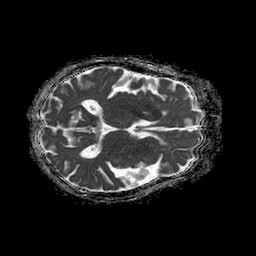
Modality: ADC
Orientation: axial
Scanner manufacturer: philips
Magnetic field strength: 1.5 T
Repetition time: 4.6 s
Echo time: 0.08631 s